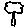
Label: tree